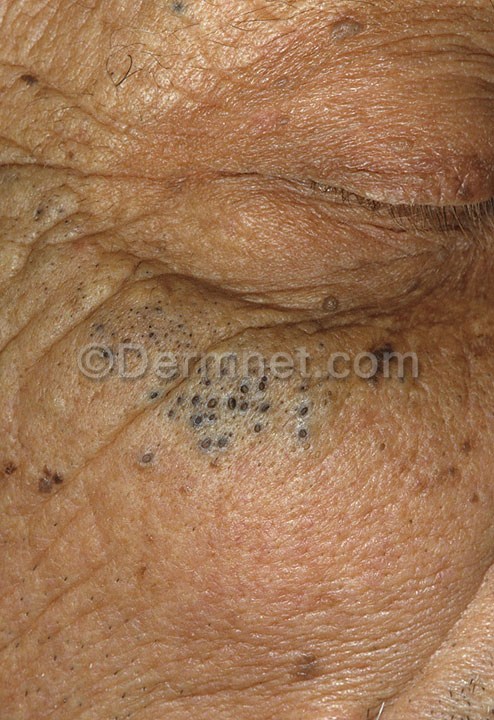
Disease: Light Diseases and Disorders of Pigmentation